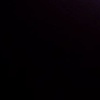
Label: space